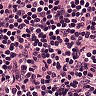
Metastatic tissue present: no